Current action and preconditions to check: trajectory_clear

Your task: For each precondition in the list above, predict whether it will hold at this action.

Consider the current scene as observed from the mobile robot's camera, and analyze the predicted future states of all dynamic agents (e.g., people, animals, vehicles, or any moving entities) within the NEXT SECOND.

IMPORTANT: Only answer "very likely" if you are absolutely certain—based on strong, clear evidence—that a dynamic agent will violate the precondition in the predicted future state. Do NOT answer "very likely" for unlikely, ambiguous, or low-probability risks.

Ask yourself for each precondition: Is there a high probability, with clear and convincing evidence, that the predicted future states of any dynamic agent will interfere with the predicted future state of the currently executing action within the NEXT SECOND, causing that precondition to fail?

Assess the risk level based on these predictions. Use "likely" or "very likely" if motions create a clear risk of interference.

Use "neutral" or "improbable" if agents are nearby but their predicted paths are clearly diverging or non-conflicting.

Failure Risk Categories: "very improbable", "improbable", "neutral", "likely", "very likely"

Answer Format: Output ONLY the probability_of_failure value from these categories: "very improbable", "improbable", "neutral", "likely", "very likely"

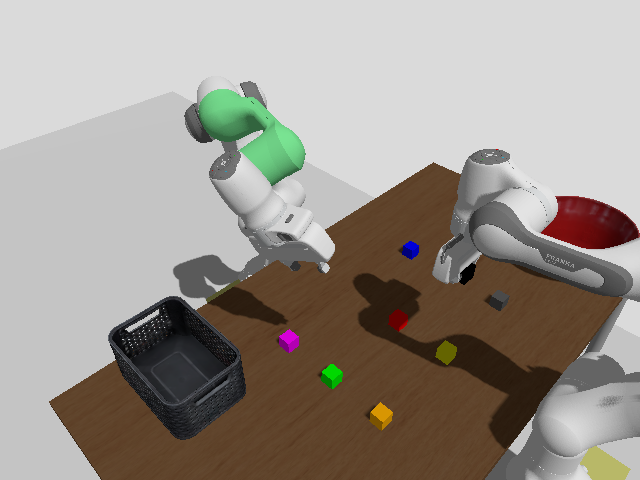

Answer: very improbable